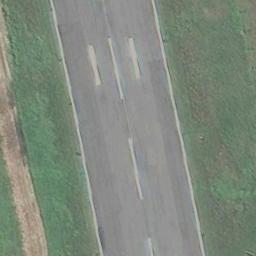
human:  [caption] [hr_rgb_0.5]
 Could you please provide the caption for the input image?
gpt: The runway with some markings goes through the lawn .

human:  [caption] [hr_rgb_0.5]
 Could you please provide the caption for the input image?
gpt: There is a green lawn next to the runway, With white dashes of varying thickness on the runway .

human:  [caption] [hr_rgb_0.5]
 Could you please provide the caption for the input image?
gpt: The runway is on the grass next to the bare land .

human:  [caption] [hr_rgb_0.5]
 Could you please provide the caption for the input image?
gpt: The grass is around the runway .

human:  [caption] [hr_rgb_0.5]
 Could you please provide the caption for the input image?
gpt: There are green lawns beside the runway .